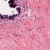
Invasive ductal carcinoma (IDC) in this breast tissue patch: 0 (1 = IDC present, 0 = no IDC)